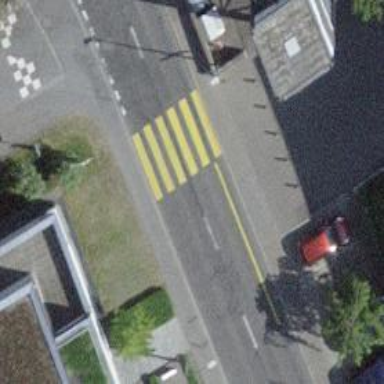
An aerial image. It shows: Pedestrian crossing with zebra markings on footway.